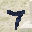
Label: 7